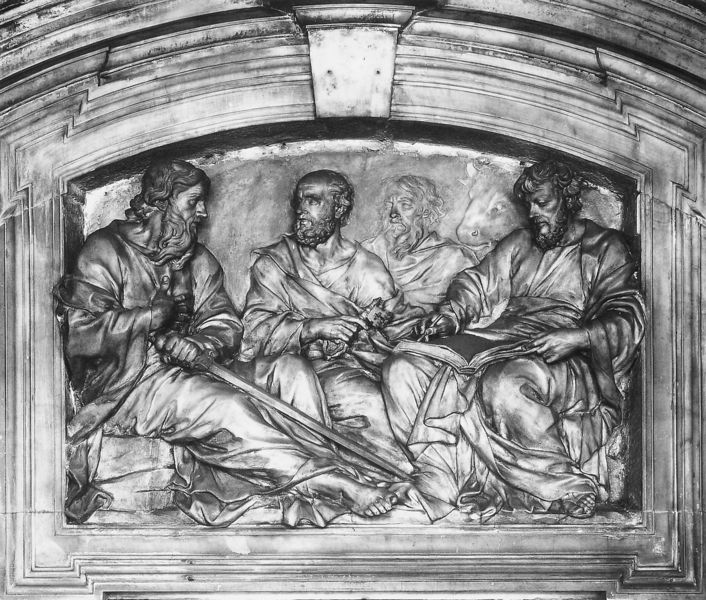
Titel: hl. Paulus, hl. Petrus, hl. Martialis, hl. Lukas
Künstler: Cosimo Fancelli
Standort: Rom, S. Maria in Via Lata, oratorio sotteraneo (EU - I - Latium)
Schlagwörter: fuß, menschen, sitzen, männer, gespräch, bart, falten, rahmen, stein, gelehrte, kirche, gewand, mantel, realismus, gewänder, renaissance, stock, relief, füße, bogen, stab, kuh, rind, romantik, glatze, vier, antike, buch, barfuß, schwert, talar, jesus, fresko, schlüssel, ochse, stier, petrus, neuzeit